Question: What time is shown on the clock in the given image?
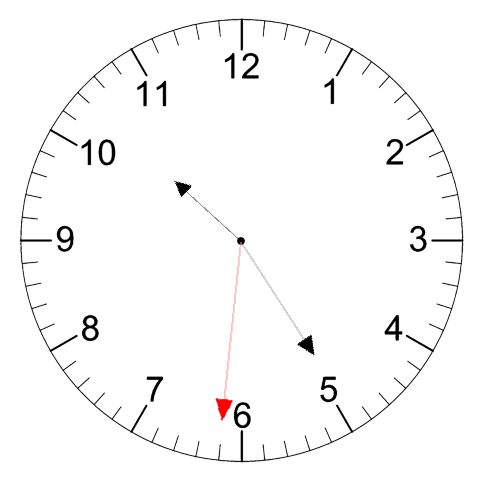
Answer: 10:24:31